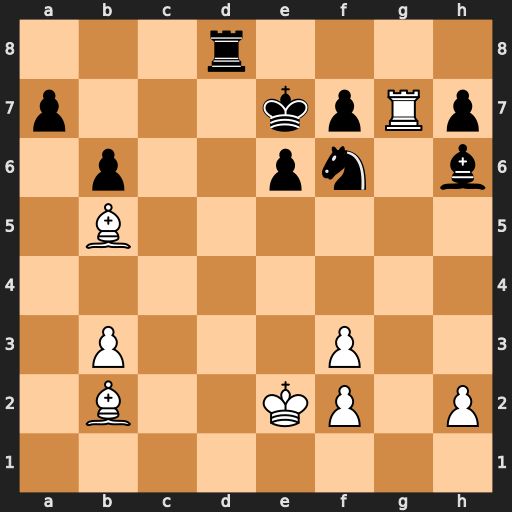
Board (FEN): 3r4/p3kpRp/1p2pn1b/1B6/8/1P3P2/1B2KP1P/8
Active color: w
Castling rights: -
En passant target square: -
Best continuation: Ba3+ Rd6 Bxd6+ Kxd6 Rxf7